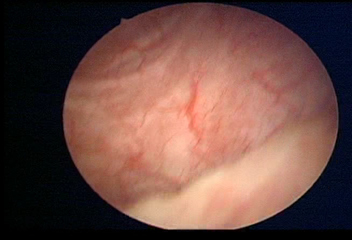
Modality: WLC
Class: Normal mucosa
Bladder cancer association: No